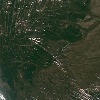
Label: land